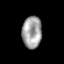
Tissue: prostate
Cell type: T cells
Senescence score: 0.8735
Nuclear area (px): 615
Mean DAPI intensity: 160.587